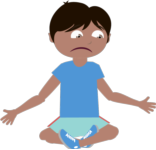
sad boy crossed leg